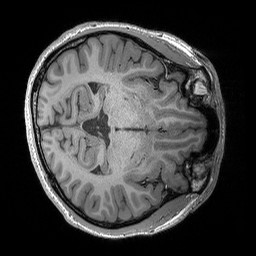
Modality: T1w
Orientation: axial
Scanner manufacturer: siemens
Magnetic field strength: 3 T
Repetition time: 2.25 s
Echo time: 0.00306 s